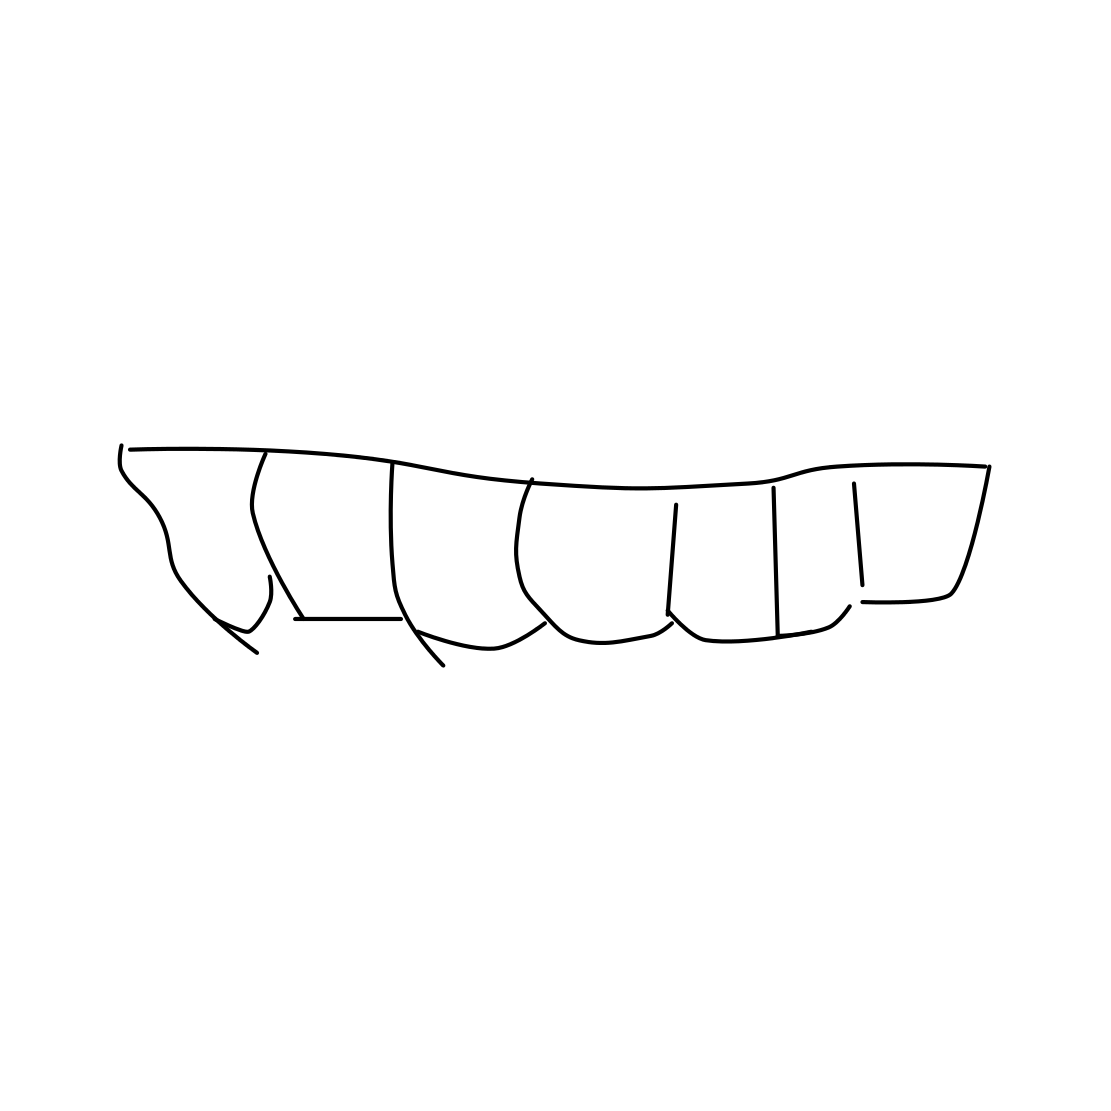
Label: tooth